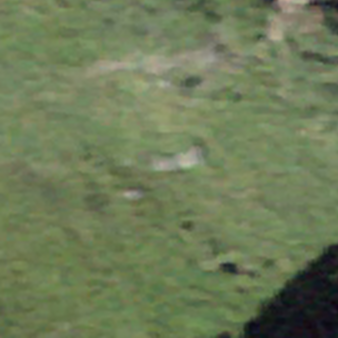
Label: other